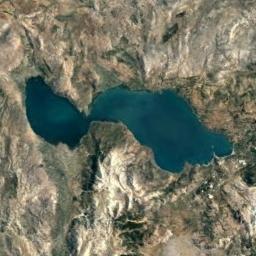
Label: lake